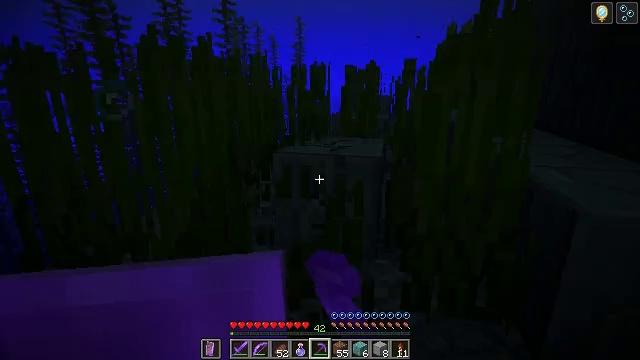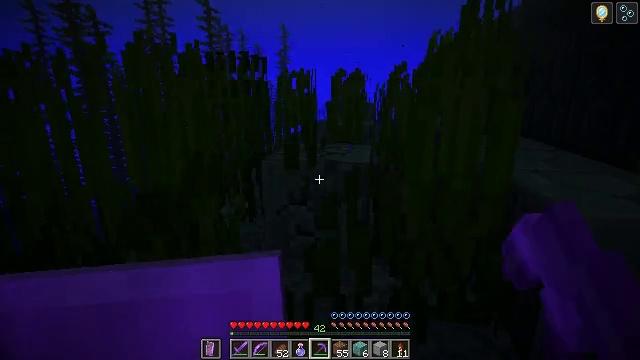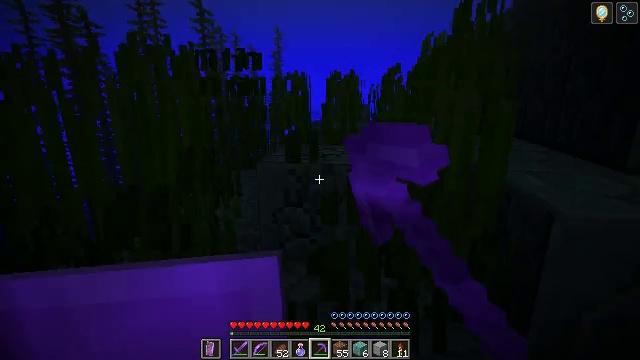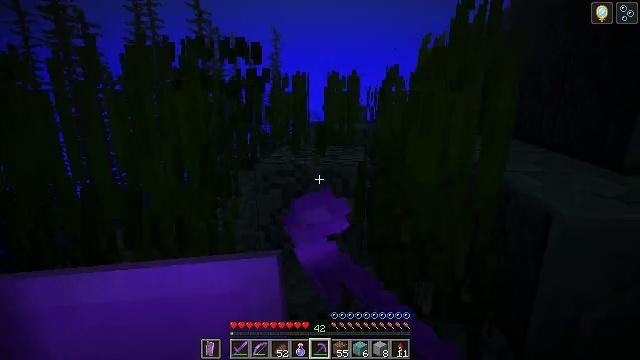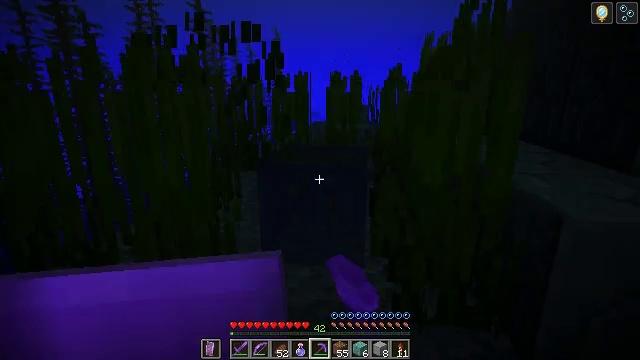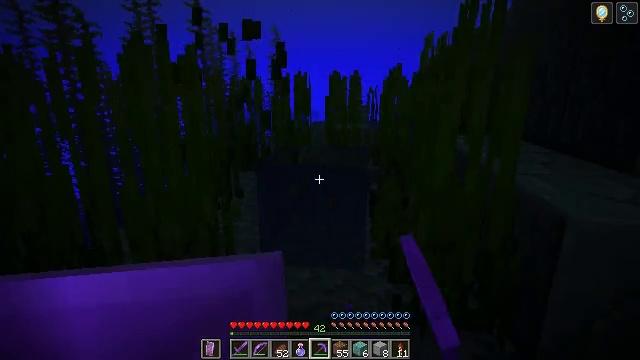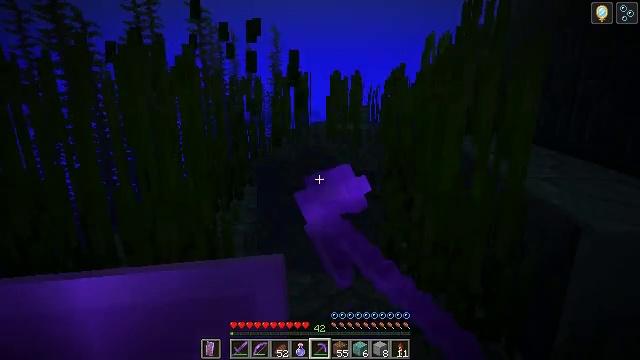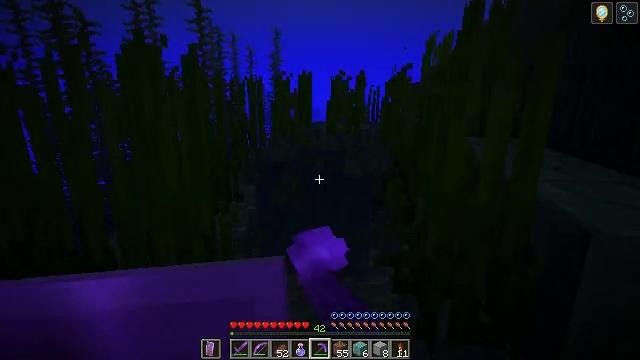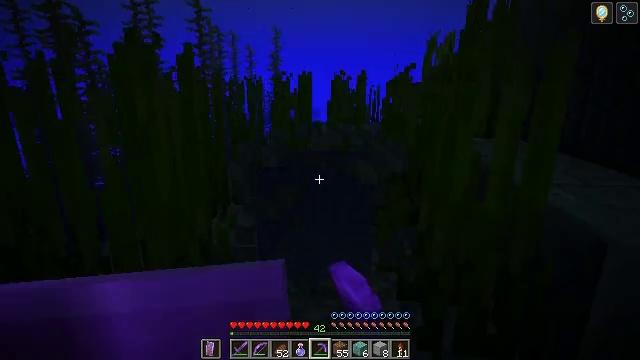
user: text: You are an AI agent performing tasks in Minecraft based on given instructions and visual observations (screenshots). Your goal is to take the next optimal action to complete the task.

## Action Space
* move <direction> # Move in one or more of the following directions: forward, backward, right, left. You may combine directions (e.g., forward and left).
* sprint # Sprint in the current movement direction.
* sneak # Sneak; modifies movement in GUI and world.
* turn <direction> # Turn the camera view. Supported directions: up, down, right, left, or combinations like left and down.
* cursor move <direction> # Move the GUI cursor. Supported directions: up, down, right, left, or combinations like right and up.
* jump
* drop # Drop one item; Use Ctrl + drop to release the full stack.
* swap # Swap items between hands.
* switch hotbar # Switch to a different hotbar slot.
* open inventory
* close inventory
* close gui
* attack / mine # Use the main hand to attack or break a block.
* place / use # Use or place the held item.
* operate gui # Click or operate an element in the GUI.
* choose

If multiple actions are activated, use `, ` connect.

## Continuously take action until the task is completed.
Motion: motion action
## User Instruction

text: Attack the prismarine bricks to break them.
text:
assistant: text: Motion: turn right and up, attack / mine
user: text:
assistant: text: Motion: turn right, attack / mine
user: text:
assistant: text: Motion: move forward, attack / mine
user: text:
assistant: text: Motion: move forward, attack / mine
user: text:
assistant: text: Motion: move forward, attack / mine
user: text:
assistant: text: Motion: move forward, attack / mine
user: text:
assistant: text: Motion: move forward, attack / mine
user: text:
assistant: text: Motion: move forward, attack / mine
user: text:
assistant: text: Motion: attack / mine